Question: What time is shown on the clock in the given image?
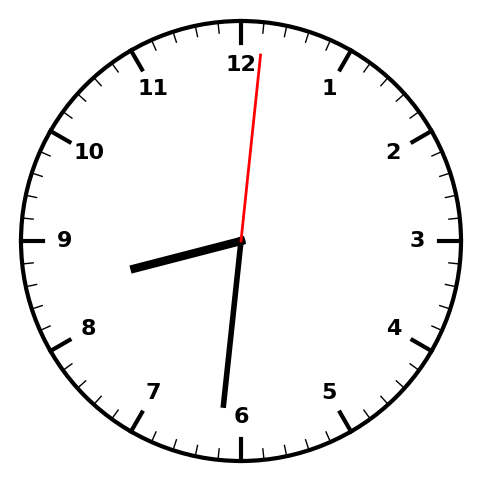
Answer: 08:31:01